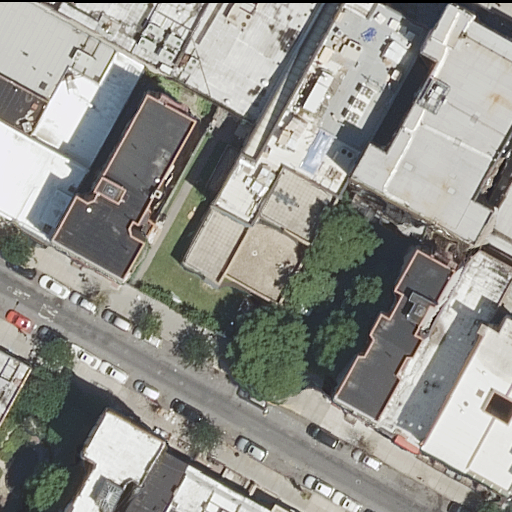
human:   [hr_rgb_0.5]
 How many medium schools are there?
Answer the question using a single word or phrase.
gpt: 0

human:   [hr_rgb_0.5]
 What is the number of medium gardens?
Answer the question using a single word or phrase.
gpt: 0

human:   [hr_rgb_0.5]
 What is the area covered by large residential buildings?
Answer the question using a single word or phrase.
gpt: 3020m2

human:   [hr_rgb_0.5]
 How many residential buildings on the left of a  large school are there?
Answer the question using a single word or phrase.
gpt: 0

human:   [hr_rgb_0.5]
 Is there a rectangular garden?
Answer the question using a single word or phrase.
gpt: no

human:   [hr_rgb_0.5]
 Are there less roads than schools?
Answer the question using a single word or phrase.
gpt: no

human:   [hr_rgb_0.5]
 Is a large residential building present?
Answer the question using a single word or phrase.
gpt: yes

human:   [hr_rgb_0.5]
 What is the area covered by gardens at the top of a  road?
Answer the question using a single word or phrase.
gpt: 0m2

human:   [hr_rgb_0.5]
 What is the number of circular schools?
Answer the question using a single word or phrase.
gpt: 0

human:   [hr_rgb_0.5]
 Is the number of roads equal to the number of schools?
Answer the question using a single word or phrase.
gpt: no

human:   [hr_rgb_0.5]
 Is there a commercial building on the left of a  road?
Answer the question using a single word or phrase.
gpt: no

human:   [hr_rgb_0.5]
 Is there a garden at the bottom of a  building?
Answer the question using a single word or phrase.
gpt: yes

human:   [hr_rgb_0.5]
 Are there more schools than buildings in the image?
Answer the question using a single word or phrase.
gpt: no

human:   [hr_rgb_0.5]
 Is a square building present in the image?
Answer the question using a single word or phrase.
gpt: no

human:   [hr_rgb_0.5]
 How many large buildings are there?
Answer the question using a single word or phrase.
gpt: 3

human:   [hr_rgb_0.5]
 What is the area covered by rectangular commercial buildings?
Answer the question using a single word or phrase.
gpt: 0m2

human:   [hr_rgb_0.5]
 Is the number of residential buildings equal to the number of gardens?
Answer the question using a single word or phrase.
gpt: no

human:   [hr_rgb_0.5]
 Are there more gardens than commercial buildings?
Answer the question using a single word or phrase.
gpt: yes

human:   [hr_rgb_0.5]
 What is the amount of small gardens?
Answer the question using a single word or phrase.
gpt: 0

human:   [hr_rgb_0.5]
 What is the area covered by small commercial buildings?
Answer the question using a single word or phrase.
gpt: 0m2

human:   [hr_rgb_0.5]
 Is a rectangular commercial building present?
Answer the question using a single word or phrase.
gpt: no

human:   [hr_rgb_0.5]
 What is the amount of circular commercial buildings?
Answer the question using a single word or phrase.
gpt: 0

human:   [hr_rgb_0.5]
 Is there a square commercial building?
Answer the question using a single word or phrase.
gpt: no

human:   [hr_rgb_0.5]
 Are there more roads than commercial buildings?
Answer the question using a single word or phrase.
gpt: yes

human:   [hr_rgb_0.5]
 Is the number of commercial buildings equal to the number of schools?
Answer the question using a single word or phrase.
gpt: no

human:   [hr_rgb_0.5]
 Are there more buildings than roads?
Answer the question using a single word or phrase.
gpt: yes

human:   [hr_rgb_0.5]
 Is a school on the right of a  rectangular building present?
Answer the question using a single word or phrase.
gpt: yes

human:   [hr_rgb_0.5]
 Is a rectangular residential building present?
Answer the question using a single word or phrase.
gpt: yes

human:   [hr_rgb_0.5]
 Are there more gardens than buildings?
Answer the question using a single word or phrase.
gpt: no

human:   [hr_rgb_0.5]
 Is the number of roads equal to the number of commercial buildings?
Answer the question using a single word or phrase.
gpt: no

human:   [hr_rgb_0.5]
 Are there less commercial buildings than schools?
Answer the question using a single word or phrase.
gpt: yes

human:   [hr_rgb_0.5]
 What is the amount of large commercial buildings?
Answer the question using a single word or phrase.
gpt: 0

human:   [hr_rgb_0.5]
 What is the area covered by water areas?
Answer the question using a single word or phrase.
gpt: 0m2

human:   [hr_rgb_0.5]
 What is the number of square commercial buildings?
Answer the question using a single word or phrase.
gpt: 0

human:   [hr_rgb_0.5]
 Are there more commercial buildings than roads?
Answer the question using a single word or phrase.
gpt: no

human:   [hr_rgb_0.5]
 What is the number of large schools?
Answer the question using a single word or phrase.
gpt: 0